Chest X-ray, AP view. Patient: 29 years old, sex M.
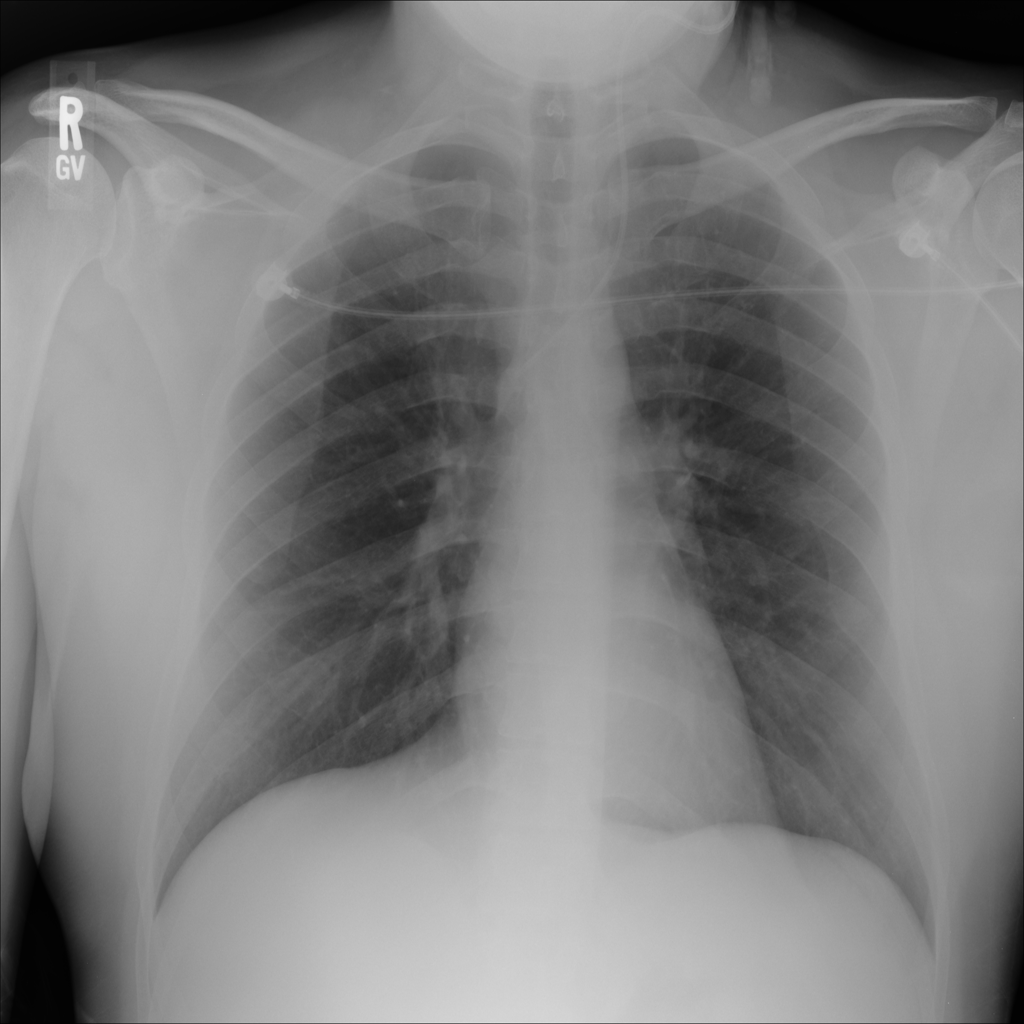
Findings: No Finding